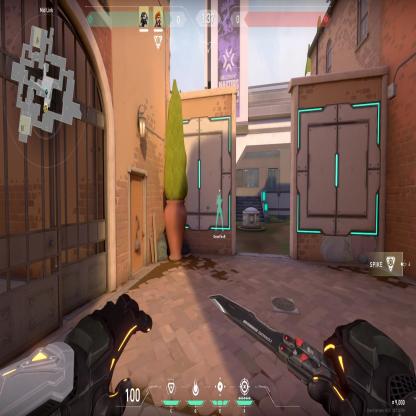
Label: teammate